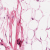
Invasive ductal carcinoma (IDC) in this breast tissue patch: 0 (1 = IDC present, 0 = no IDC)